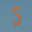
Label: 5